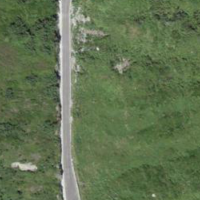
EUNIS habitat code: 31
Species observed at this site:
Grus grus